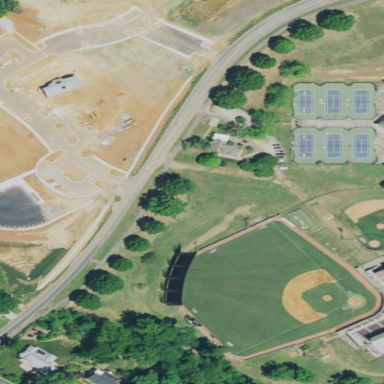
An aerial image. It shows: Softball pitch for leisure and sport activities.